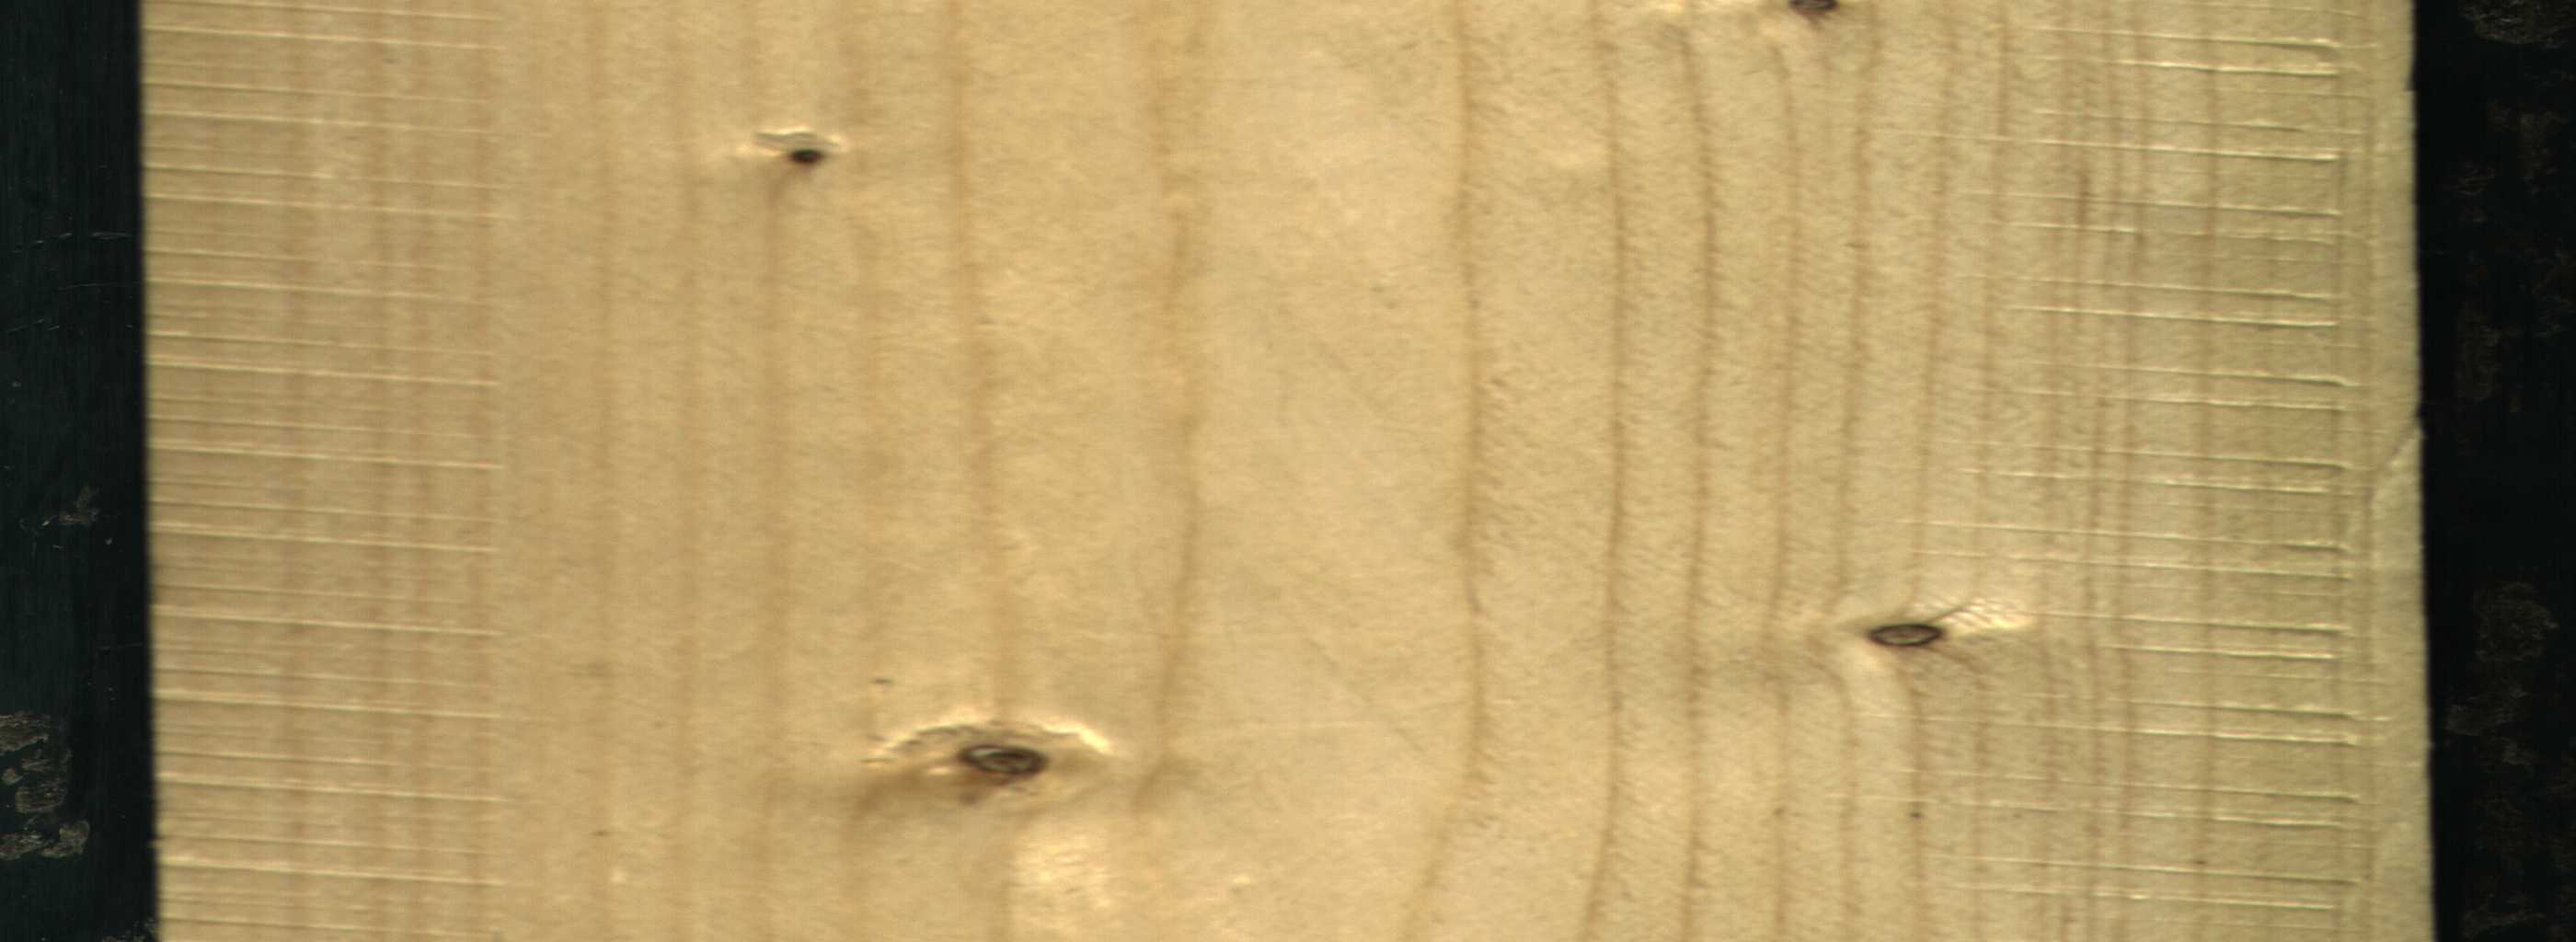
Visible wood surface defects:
Dead_Knot
Dead_Knot
Dead_Knot
Dead_Knot